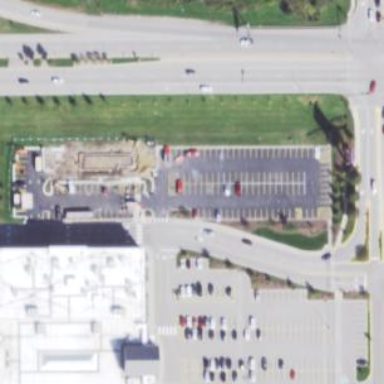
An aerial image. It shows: Mall parking area with designated surface for parking.